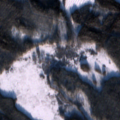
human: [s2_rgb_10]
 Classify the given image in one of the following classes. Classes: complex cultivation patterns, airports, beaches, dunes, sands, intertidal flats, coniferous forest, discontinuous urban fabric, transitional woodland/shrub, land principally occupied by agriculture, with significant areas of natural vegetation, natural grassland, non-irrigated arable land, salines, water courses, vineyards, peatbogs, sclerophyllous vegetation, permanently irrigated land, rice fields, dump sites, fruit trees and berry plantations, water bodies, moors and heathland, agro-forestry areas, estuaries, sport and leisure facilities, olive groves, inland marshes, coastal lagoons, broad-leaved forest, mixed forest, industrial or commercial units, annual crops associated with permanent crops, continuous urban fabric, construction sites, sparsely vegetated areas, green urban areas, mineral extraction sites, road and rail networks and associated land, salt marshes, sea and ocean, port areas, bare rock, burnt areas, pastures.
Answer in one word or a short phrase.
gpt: land principally occupied by agriculture, with significant areas of natural vegetation, coniferous forest, mixed forest, inland marshes